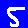
Digit: 5